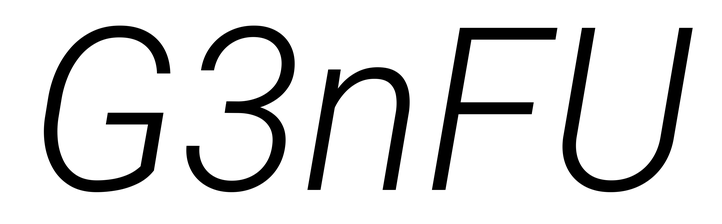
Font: Roboto-Italic_Light_Italic